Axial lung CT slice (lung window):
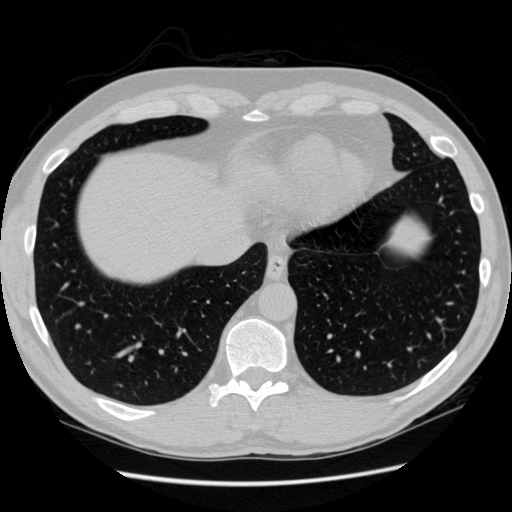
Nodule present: no